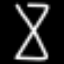
Label: hourglass